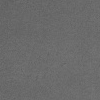
Atmospheric dust classification: not_dusty